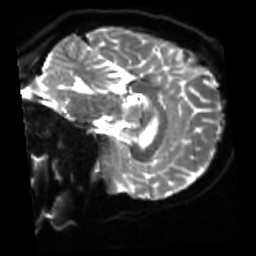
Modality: sbref
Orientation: sagittal
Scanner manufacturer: siemens
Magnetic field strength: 3 T
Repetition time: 4 s
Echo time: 0.0594 s